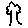
Label: tree